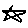
Label: star